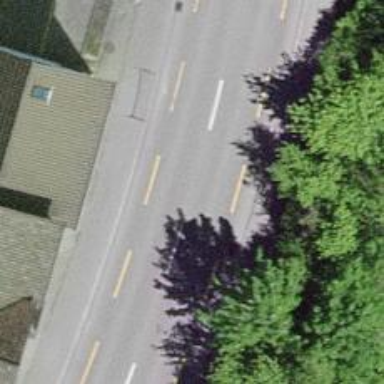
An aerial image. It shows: Primary highway with asphalt surface and designated lane for cyclists.